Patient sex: M
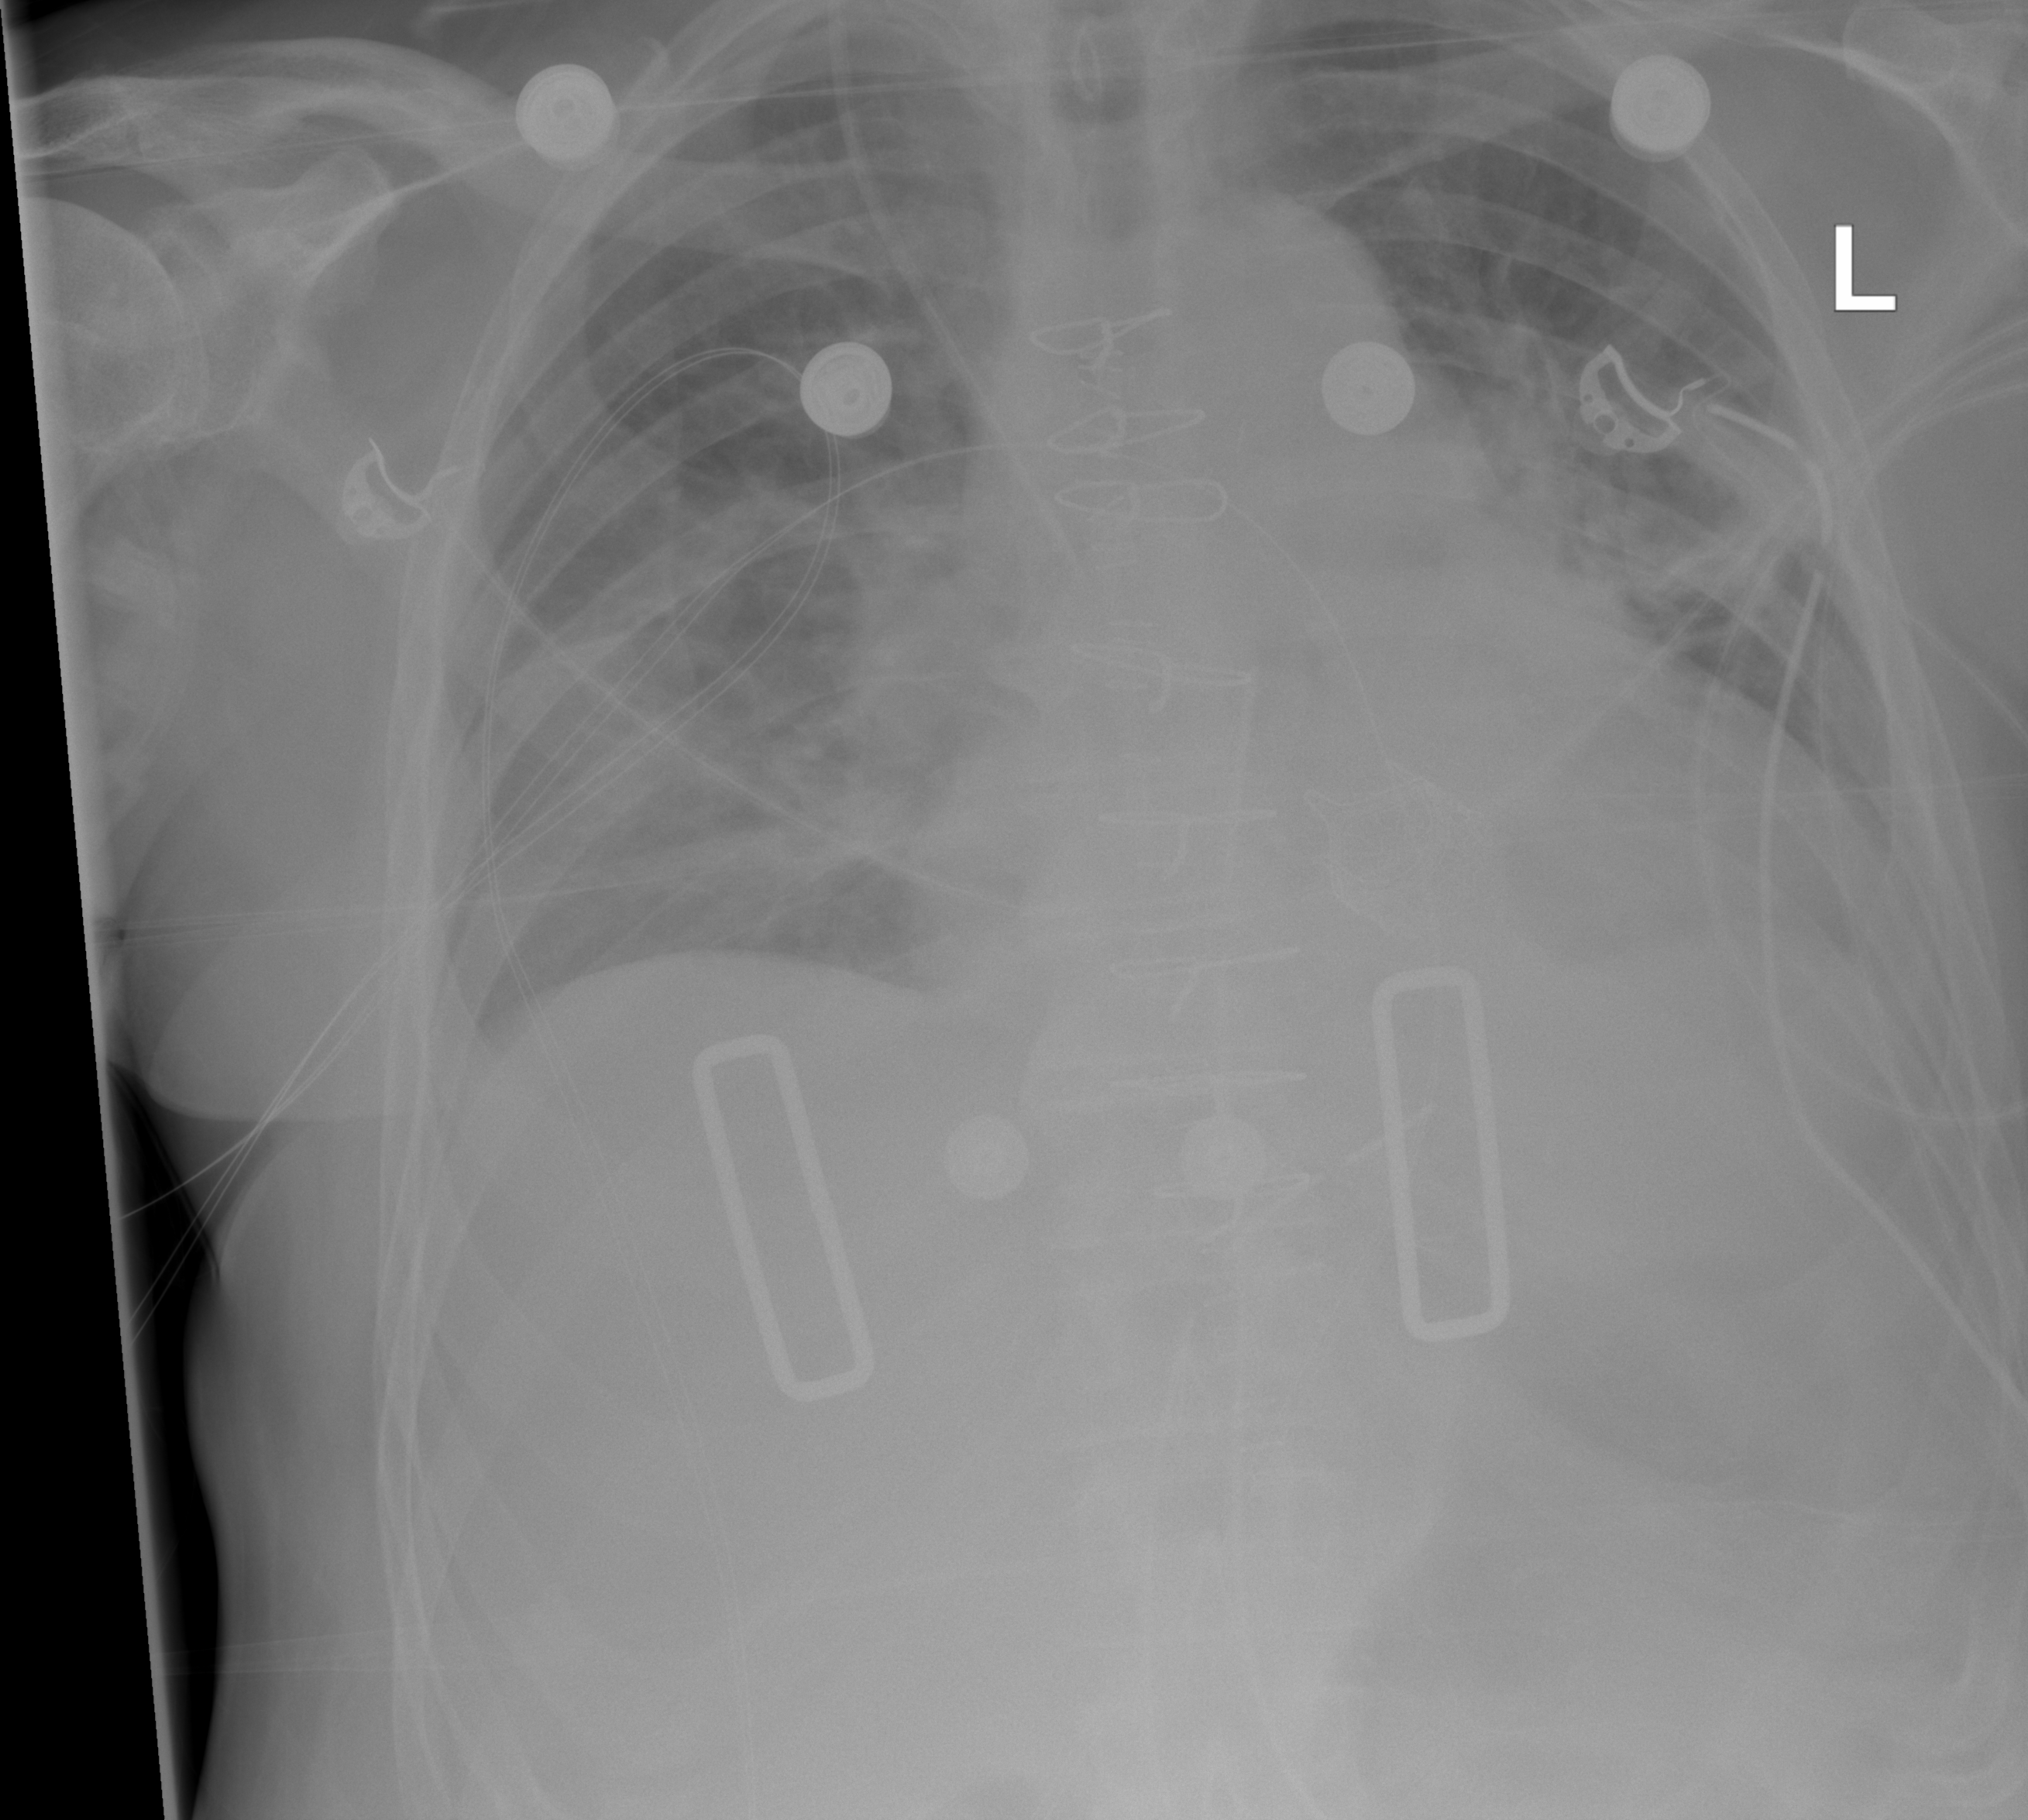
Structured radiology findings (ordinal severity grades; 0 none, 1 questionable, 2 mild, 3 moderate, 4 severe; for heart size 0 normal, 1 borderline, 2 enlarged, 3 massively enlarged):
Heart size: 2
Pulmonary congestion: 2
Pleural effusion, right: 0
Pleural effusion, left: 2
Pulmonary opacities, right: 2
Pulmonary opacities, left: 0
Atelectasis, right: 0
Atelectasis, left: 2